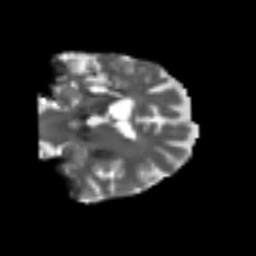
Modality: T2w
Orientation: coronal
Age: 53
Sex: female
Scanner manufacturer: siemens
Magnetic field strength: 3 T
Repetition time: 4.999 s
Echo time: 0.07946 s